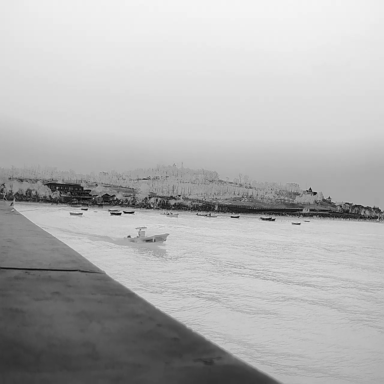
There is a canoe in the infrared image.